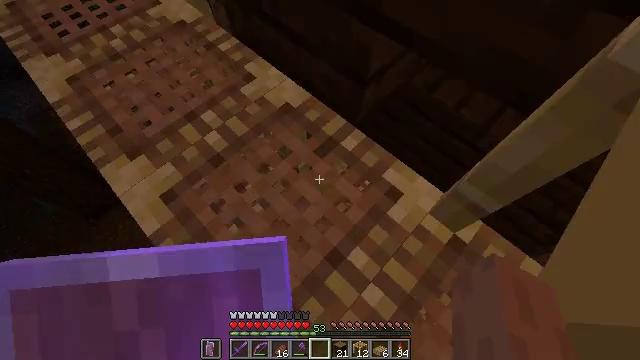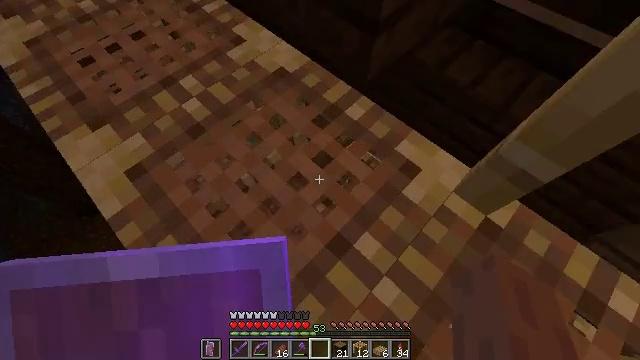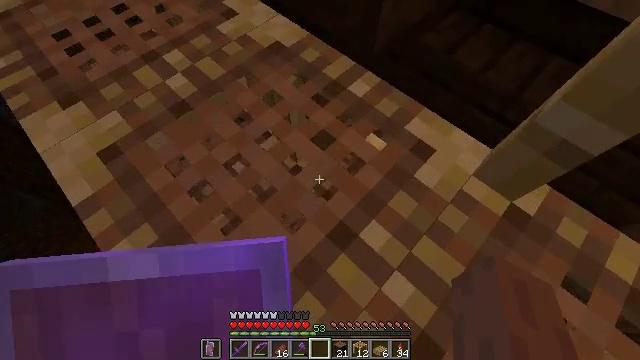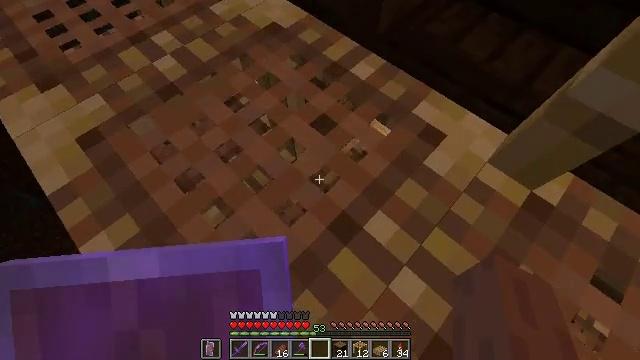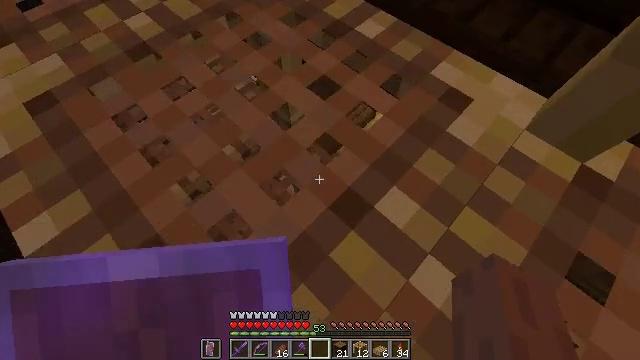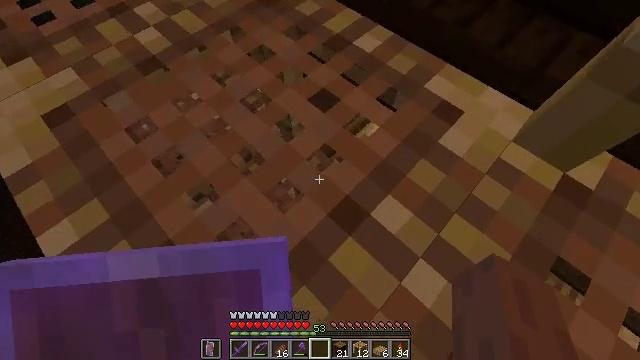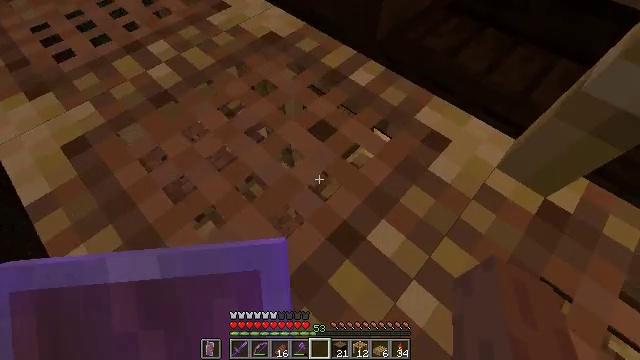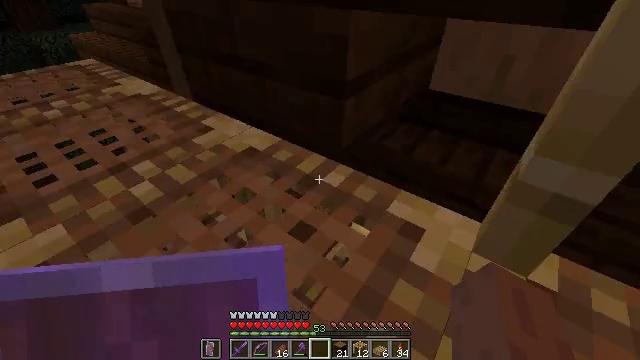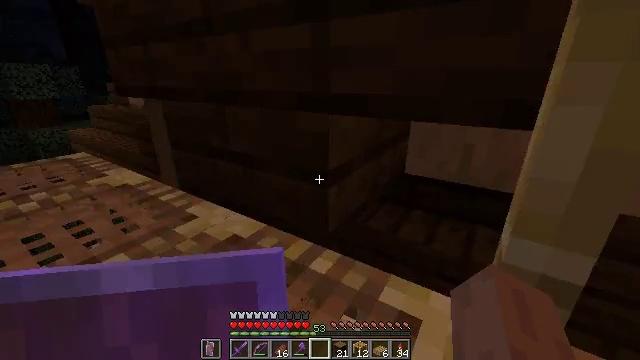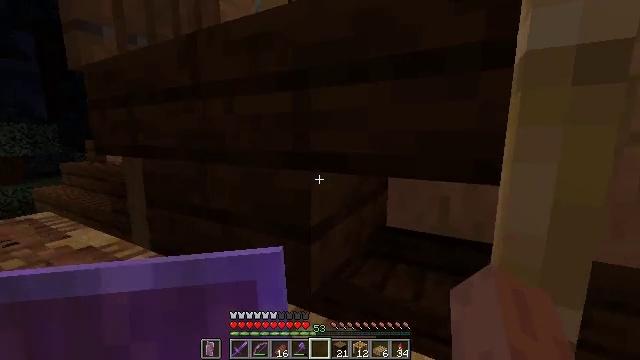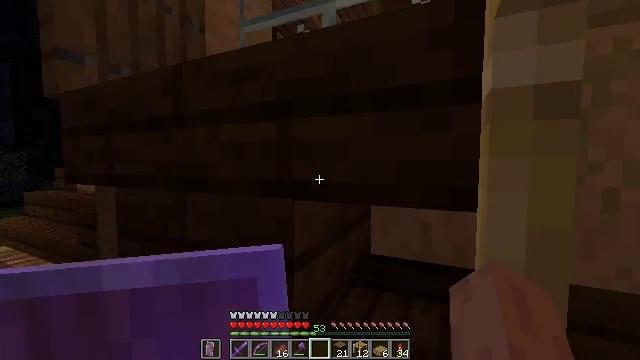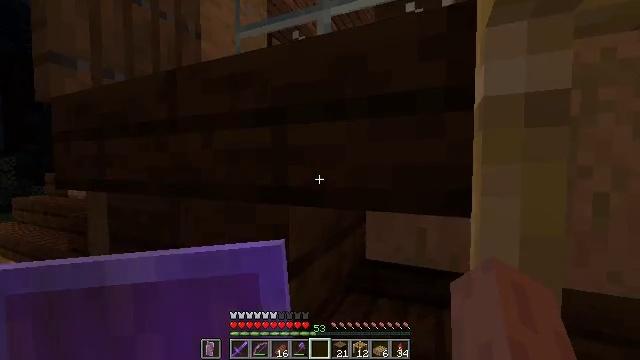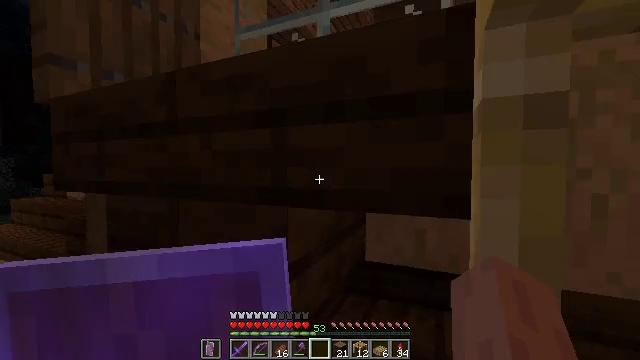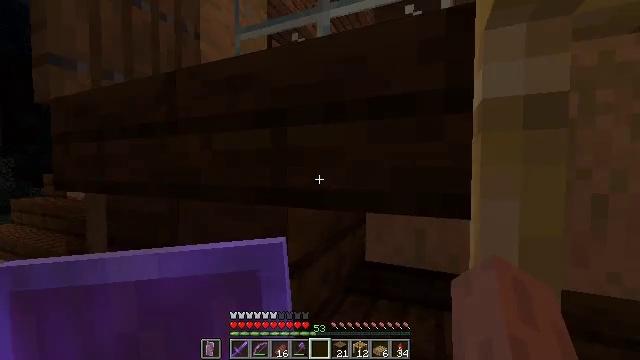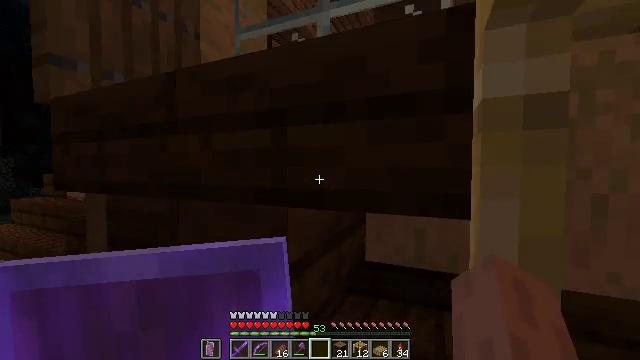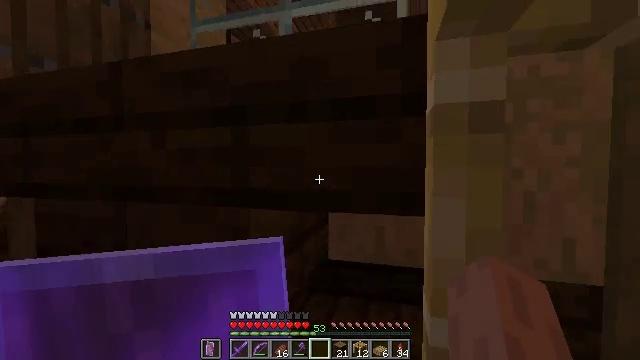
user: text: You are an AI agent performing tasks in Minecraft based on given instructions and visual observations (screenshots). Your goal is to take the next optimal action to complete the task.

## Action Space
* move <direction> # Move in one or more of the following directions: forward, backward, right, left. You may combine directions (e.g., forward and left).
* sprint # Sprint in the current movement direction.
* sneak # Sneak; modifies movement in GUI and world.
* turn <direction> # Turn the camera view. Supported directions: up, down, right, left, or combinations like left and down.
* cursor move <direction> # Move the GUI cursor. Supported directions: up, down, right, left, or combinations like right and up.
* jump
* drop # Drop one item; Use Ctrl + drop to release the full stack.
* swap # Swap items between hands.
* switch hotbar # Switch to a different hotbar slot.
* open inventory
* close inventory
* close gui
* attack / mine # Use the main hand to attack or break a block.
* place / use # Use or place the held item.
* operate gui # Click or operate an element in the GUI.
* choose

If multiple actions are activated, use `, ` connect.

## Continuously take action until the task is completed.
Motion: motion action
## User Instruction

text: Mine the white bed.
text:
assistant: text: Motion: sneak
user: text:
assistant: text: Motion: sneak
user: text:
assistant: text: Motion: no_op
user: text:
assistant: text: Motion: no_op
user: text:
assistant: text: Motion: no_op
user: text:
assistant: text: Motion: turn up
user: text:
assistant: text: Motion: turn right and up
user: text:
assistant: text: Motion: turn right and up
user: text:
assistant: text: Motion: turn right and up
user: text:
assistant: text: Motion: turn right and up
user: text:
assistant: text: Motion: turn right and up
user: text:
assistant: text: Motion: no_op
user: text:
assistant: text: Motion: no_op
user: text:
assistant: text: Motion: no_op
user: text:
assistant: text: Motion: turn right
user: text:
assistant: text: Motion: turn right and down
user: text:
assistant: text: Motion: turn right and down
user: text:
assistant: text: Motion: turn right and down
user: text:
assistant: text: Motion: turn right and down
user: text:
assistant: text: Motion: turn right and down
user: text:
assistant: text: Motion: turn down
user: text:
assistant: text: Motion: no_op
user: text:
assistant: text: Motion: no_op
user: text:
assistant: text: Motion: turn left
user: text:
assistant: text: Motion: turn left
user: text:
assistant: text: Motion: no_op
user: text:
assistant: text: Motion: no_op
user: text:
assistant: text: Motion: turn right and up
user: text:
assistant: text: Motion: turn up
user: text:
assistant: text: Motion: turn left and up